Interaction volume radius: 5 \u00c5
Interaction volume height: 30 \u00c5
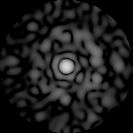
Disorder parameter: 0.8375